Question: I have two widgets. Both are stateful widgets.I put a button and Child widget in HomePage widget. I want to change counter variable in Child widget from HomePage widget when click on button in HomePage widget. I should use setState method for that but I can't call it outside from Child widget.What is the proper way to do that?

'''
class MyHomePage extends StatefulWidget {
MyHomePage({Key key}) : super(key: key);
@override
_MyHomePageState createState() => _MyHomePageState();
}
class _MyHomePageState extends State<MyHomePage> {
@override
Widget build(BuildContext context) {
return Scaffold(
appBar: AppBar(),
body: Column(
mainAxisAlignment: MainAxisAlignment.spaceEvenly,
children: [
Child(),
FlatButton(
onPressed: () {
//Increase Child widget's counter variable
},
child: Text("Button In Parent"),
color: Colors.amber,
)
],
),
);
}
}
'''
'''
class Child extends StatefulWidget {
@override
_ChildState createState() => _ChildState();
}
class _ChildState extends State<Child> {
int counter = 0;
@override
Widget build(BuildContext context) {
return Container(
color: Colors.green,
child: Center(
child: Row(
mainAxisAlignment: MainAxisAlignment.center,
children: [
Text(
'Text In Child: ',
style: TextStyle(fontSize: 30),
),
Text(
//Increase this variable from parent
counter.toString(),
style: TextStyle(fontSize: 50),
),
],
),
),
);
}
}
'''
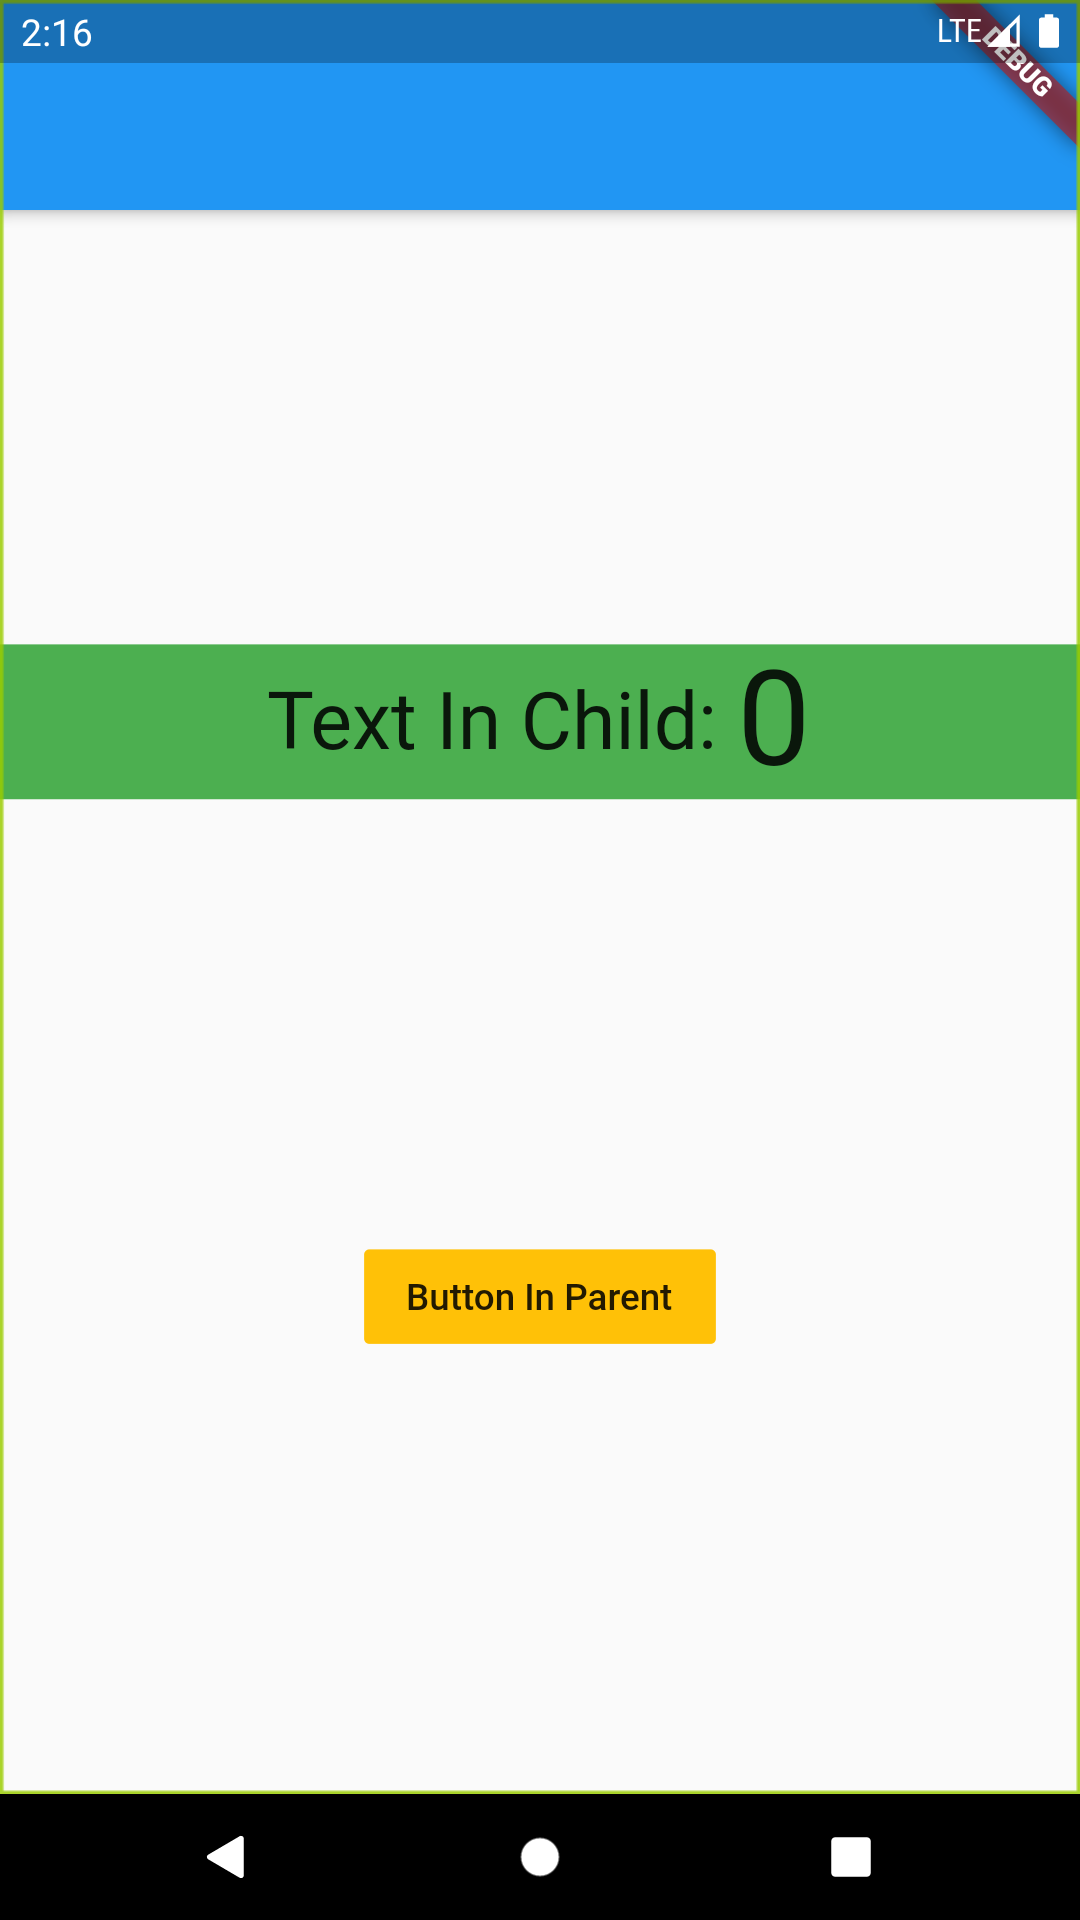
Answer: You can use the 'setState' of the parent widget to rebuild the child widget. Initialize a counter variable in the parent widget and increment it and call 'setState'.
In the 'onTap' of your 'FlatButton' in parent widget
'''
setState(() {
counter++;
});
'''
Let the 'Child' widget take this as a parameter 'Child(counts: counter)'
'''
class Child extends StatefulWidget {
final int counts;
Child({this.counts});
@override
_ChildState createState() => _ChildState();
}
'''
and display it in the 'Text' in your 'Child'
'''
Text(
widget.counts.toString(),
style: TextStyle(fontSize: 50),
),
'''
This is one way of doing it.